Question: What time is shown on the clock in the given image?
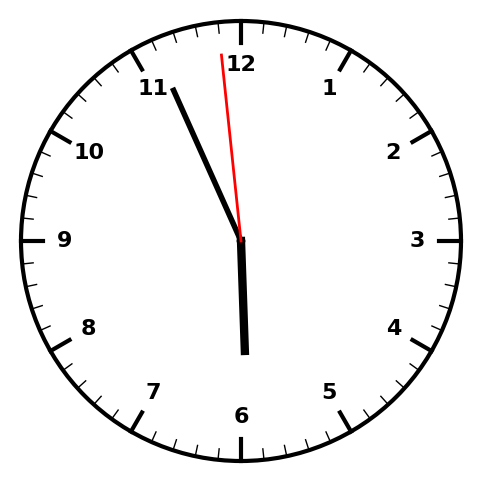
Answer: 05:55:59